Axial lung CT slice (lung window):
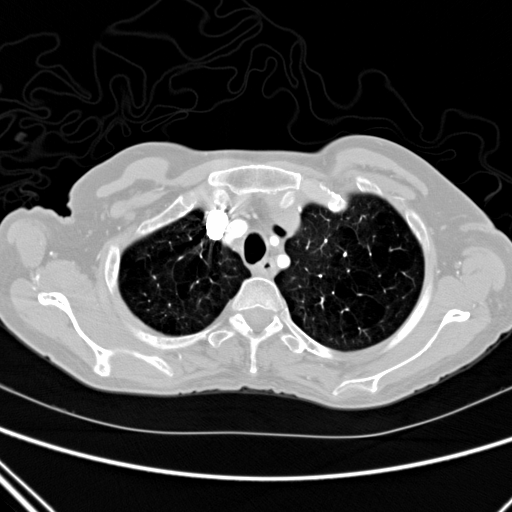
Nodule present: no